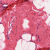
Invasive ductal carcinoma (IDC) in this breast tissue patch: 0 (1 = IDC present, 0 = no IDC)